Interaction volume radius: 5 \u00c5
Interaction volume height: 20 \u00c5
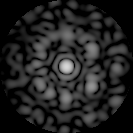
Disorder parameter: 0.7233